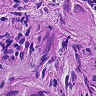
Metastatic tissue present: yes